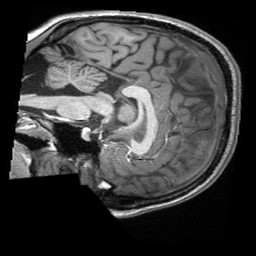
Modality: T1w
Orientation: sagittal
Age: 25
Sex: female
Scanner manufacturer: siemens
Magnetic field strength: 3 T
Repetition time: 2.3 s
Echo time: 0.00308 s